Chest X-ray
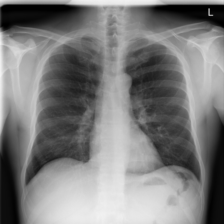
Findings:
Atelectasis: negative
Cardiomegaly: negative
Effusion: negative
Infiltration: negative
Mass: negative
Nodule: negative
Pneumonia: negative
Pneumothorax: negative
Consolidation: negative
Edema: negative
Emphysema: negative
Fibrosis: negative
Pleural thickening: negative
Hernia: negative